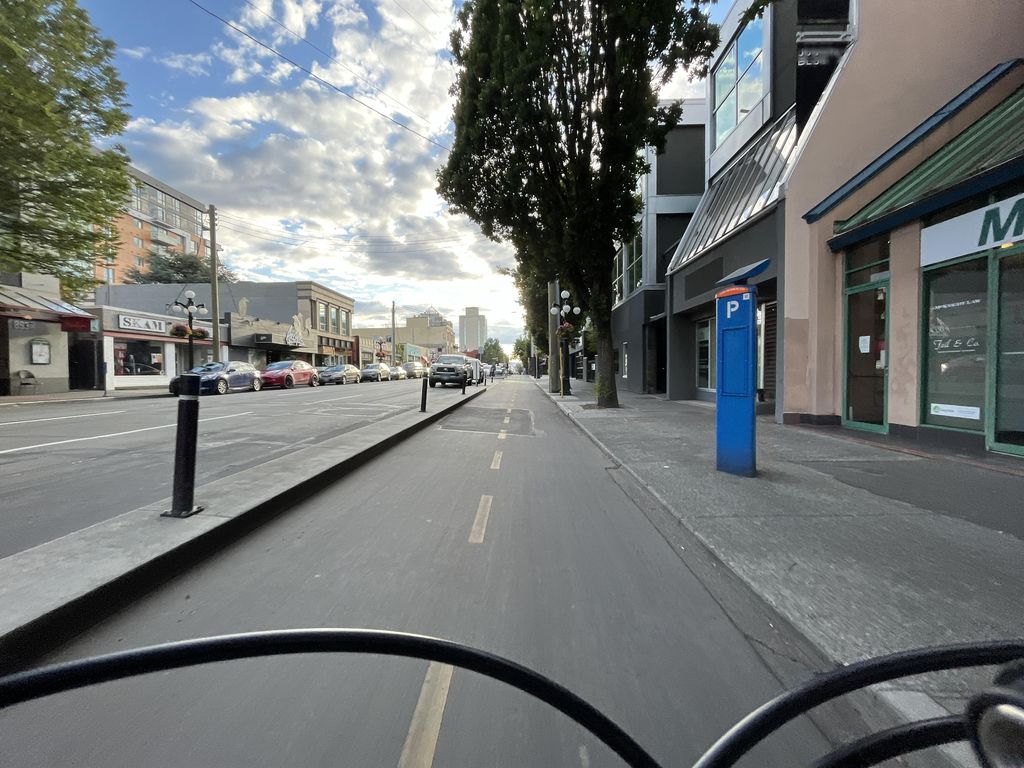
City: victoria